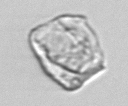
Label: detritus_transparent